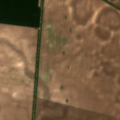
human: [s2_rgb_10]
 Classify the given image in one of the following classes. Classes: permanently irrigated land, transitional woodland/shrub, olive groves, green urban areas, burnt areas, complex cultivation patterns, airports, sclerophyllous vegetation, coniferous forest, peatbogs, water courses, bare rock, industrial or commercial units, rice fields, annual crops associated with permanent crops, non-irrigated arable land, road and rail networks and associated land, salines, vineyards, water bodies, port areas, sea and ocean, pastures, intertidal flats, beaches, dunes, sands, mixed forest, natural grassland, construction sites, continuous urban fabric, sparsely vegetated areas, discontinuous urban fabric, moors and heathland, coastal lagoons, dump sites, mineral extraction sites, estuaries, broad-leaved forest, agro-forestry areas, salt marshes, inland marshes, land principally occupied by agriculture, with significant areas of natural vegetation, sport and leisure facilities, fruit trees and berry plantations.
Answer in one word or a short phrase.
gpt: non-irrigated arable land